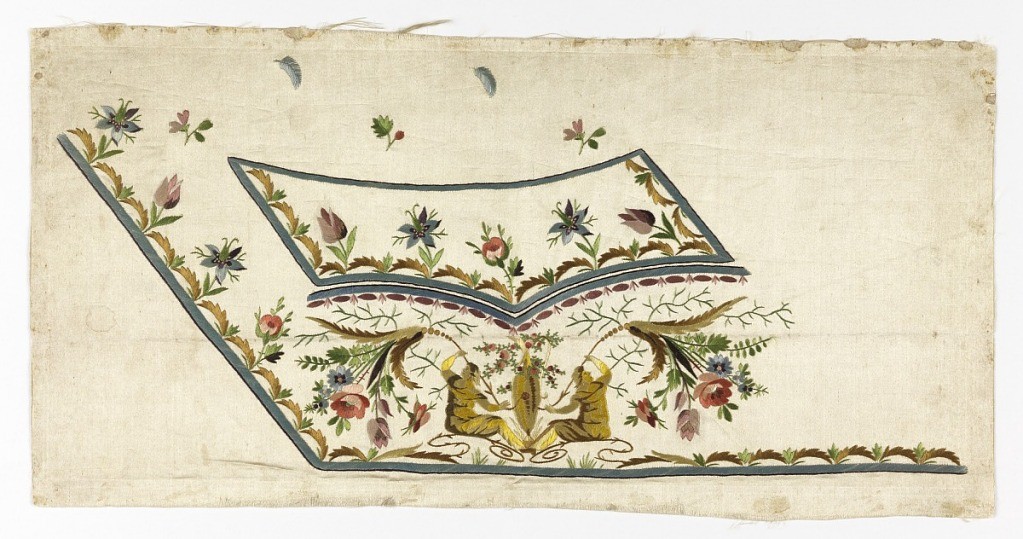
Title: Salesman's sample
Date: late 18th century
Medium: silk Technique: satin, stem and knot stitches on satin weave Label: silk embroidery in satin, stem and knot stitches on silk satin weave
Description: Corner of a waistcoat with outer edge and pocket outlined. Below the pocket, two classically-dressed figures with flowering branches are seated with an urn between them.